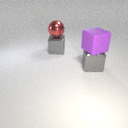
large gray metal cube in front of large gray metal cube